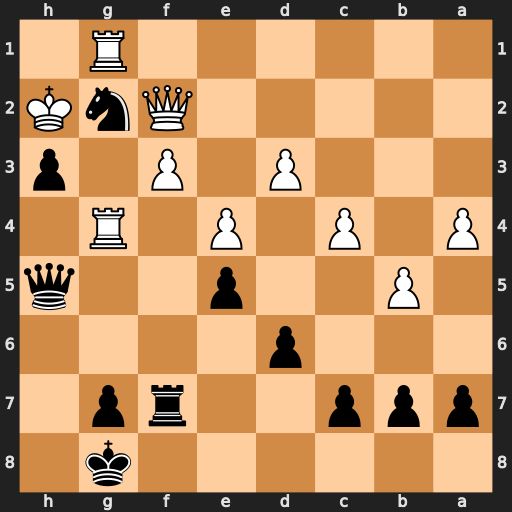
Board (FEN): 6k1/ppp2rp1/3p4/1P2p2q/P1P1P1R1/3P1P1p/5QnK/6R1
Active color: b
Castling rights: -
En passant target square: -
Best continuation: Qxg4 fxg4 Rxf2